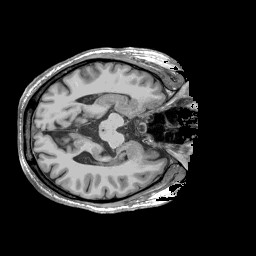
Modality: T1w
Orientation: coronal